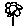
Label: flower